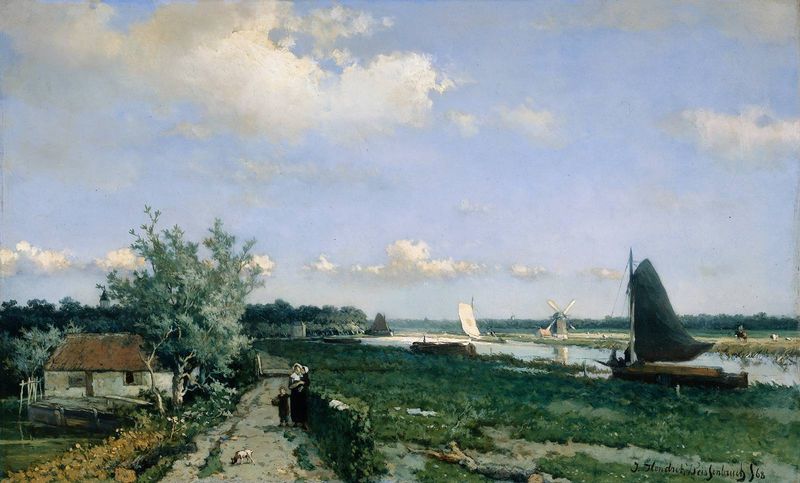
Titel: Der Blick auf Geestbrug, Schiffahrtskanal bei Rijswijk
Künstler: Hendrik Johannes Weissenbruch
Standort: Amsterdam
Institution: Rijksmuseum
Schlagwörter: baum, blau, blätter, dunkel, flügel, gemälde, himmel, laub, wasser, weiß, wolken, bäume, fluss, frauen, grün, impressionismus, landschaft, menschen, ocker, see, teich, ufer, blumen, braun, fenster, frau, grau, hell, hintergrund, holz, kleid, schwarz, strasse, tür, dach, dame, gras, haus, hund, rasen, rot, tier, weg, wiese, wolke, zaun, haube, malerei, stehen, stein, steine, tragen, weit, bild, holland, niederlande, signatur, öl, ast, baumstamm, erde, feld, gräser, horizont, kühe, mühle, natur, norden, schilf, stamm, weite, wind, windmühle, zweige, busch, büsche, flach, gewässer, hütte, kanal, windrad, boden, land, figur, familie, kind, mutter, pflanzen, wald, bauern, boot, boote, handel, kinder, weiher, garten, farbig, schiff, schiffe, segel, segelboot, sommer, mast, segelschiff, mauer, ziegel, aue, dunkelgrün, farbe, hecke, hellgrün, baby, figuren, hafen, blue, church, oil, people, red, white, window, country, figures, gray, green, painting, woman, yellow, flowers, brown, junge, bauer, segelboote, segeln, segler, penis, landstrasse, schlick, watt, zweig, draußen, flora, marsch, wood, cloud, clouds, horses, man, sky, tree, boat, building, girl, house, lake, landscape, nature, netherlands, orange, sea, ship, shore, water, bauernhaus, distance, horizon, lane, roof, street, summer, tower, trees, village, auen, boy, child, forest, grass, mirroring, peaceful, river, stream, garden, path, road, color, mother, realism, animals, dog, gree, walking, baumstumpf, beach, boats, dead, sail, children, fence, pasture, dirt, peasants, person, rural, auenlandschaft, day, spring, winken, pastoral, trunk, family, ground, what, gleiten, dänemark, hut, cow, cows, farm, home, horse, mill, pond, branches, cottage, figure, ziegek, fields, datiert, bay, goat, paint, dutch, genre, ruisdael, blue sky, composition, cold, windmill, windmills, kids, mama, meer, sailing, sails, marsh, swamp, kid, poor, babz, impression, sgel, woods, sailboat, countryside, wheat, infant, sale, shopping, nuns, canal, log, frau kinder, commerce, barge, marshes, canals, flachheit, sailingboats, waterway, wolke', channel, greenery, 19. jh., babby, 16th century, landcape, wolkern, yard, tre, amsterdam, 1800, wiessenbruch, weissenbruch, sil, guy, tree trunk, live, 17th century, farms, mom, clould, hedge, mills, 17. jahrhundert, haus mauer frau, woman and child, dutvh, dike, buy, 1863, small dog, wodds, netherland, clod, sail#, ss, milld, lowland, famr, widmill, lowlands